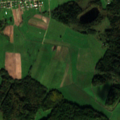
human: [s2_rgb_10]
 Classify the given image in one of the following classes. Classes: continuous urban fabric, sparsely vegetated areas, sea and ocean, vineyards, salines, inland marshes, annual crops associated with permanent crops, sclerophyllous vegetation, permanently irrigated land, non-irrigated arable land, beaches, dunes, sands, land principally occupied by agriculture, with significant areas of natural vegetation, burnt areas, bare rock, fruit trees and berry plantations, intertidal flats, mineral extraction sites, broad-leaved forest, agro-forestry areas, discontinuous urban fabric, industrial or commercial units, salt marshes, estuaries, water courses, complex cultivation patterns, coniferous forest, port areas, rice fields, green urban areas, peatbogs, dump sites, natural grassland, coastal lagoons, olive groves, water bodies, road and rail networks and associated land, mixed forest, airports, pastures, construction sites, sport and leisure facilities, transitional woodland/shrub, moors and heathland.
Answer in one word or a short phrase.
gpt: discontinuous urban fabric, non-irrigated arable land, pastures, land principally occupied by agriculture, with significant areas of natural vegetation, broad-leaved forest, mixed forest